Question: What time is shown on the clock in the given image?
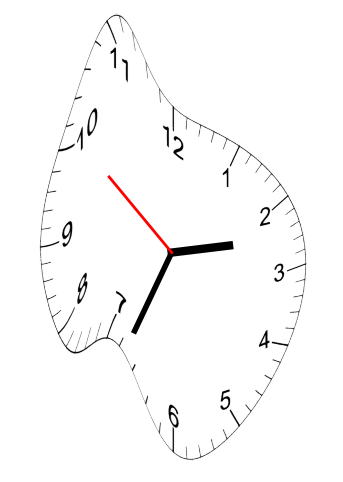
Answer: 02:33:51